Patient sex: M
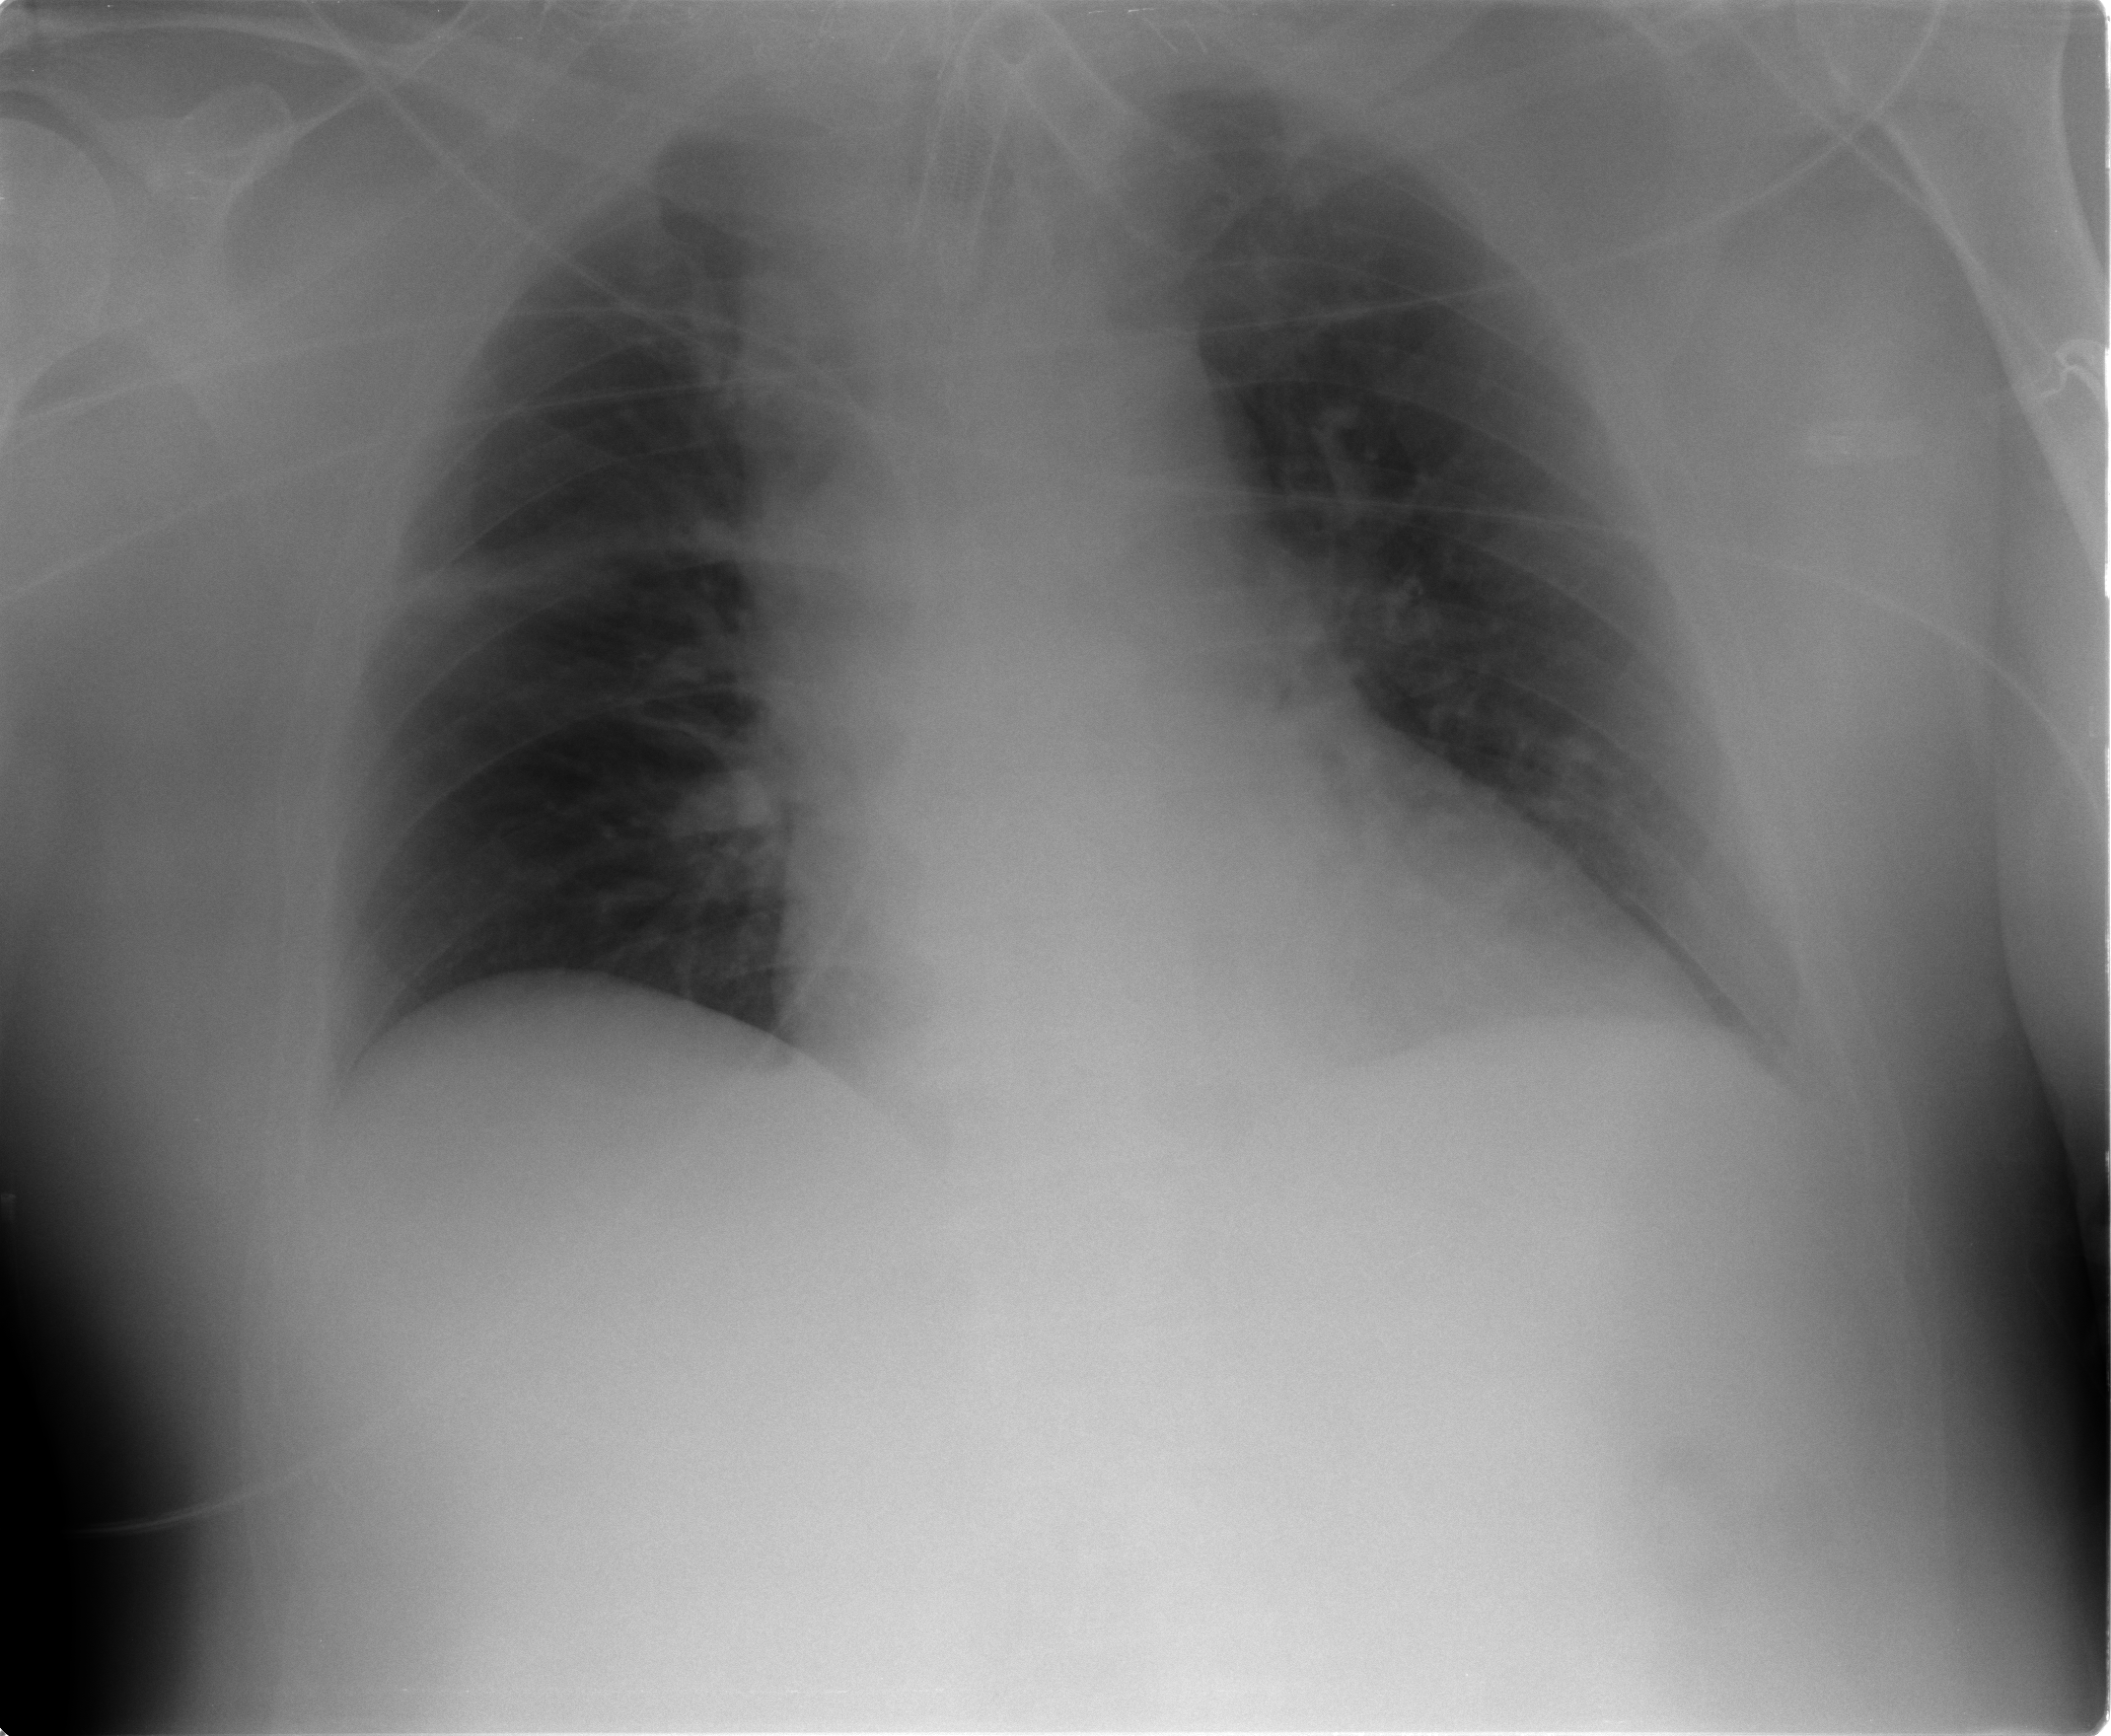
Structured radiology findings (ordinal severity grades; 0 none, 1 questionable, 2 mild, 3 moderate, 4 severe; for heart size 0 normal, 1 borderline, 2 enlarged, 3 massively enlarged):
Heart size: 2
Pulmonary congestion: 2
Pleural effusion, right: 0
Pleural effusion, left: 0
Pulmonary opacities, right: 0
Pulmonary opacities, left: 0
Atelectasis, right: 2
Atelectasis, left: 0